Question: When I try to create a new Project in Eclipse Mars Version, a new folder is created but JRE System library is not being added.Can any one please help.
Java Version - 1.7.0_51.

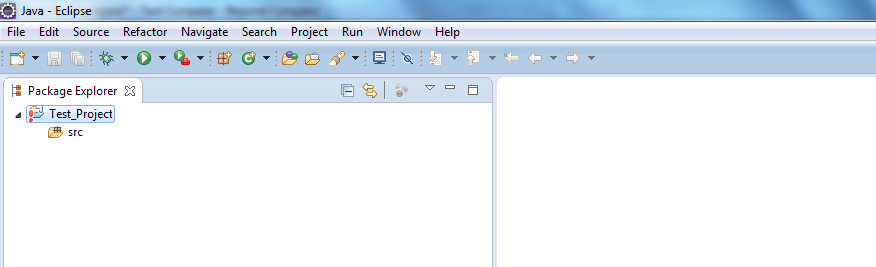
Answer: You can do the following:
- 'Properties'- 'Java Build Path''Properties for Java Project'- 'Add Library -> JRE System Library -> Next -> Installed JREs'- 'Add -> Standard VM -> Next -> Directory'- 'JRE directory''Finish -> Apply -> Close'